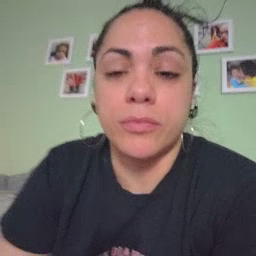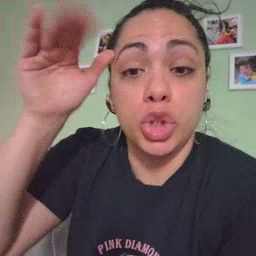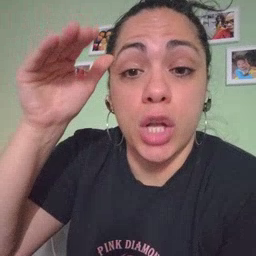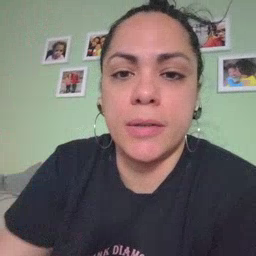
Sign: donkey